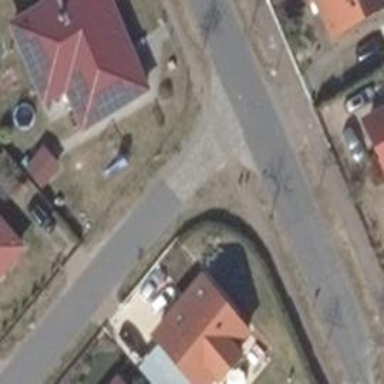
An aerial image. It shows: Residential road.